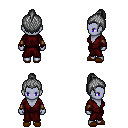
a pixel art fantasy rpg character, female body template, dark elf, purple skin, red robe, red pants, gray short topknot hairstyle, leather bracers, brown slippers, four views (front, back, left, right), 2x2 character sprite sheet, small pixel art, hard edges, no anti-aliasing